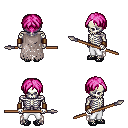
a pixel art fantasy rpg character, male body template, skeleton, gray tattered cape, white pants, pink parted hairstyle, leather bracers, ghillies, spear, four views (front, back, left, right), 2x2 character sprite sheet, small pixel art, hard edges, no anti-aliasing